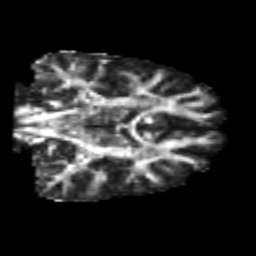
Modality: FA
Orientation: coronal
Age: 22
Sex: male
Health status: healthy
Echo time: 0.074 s